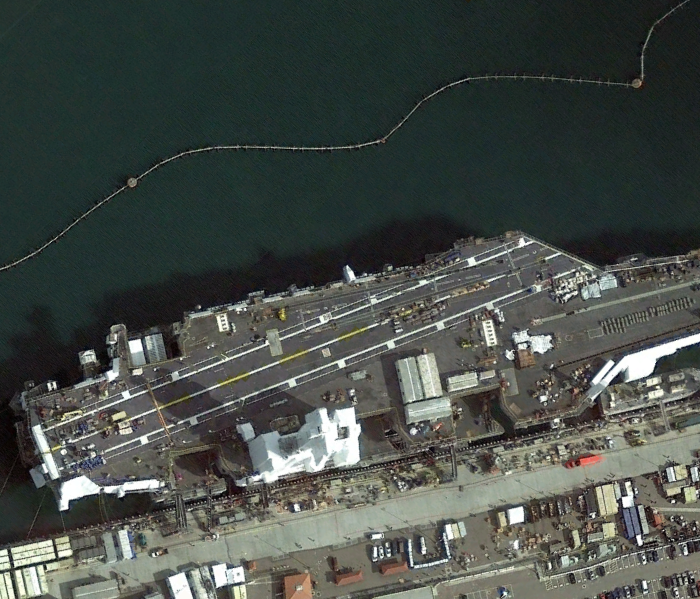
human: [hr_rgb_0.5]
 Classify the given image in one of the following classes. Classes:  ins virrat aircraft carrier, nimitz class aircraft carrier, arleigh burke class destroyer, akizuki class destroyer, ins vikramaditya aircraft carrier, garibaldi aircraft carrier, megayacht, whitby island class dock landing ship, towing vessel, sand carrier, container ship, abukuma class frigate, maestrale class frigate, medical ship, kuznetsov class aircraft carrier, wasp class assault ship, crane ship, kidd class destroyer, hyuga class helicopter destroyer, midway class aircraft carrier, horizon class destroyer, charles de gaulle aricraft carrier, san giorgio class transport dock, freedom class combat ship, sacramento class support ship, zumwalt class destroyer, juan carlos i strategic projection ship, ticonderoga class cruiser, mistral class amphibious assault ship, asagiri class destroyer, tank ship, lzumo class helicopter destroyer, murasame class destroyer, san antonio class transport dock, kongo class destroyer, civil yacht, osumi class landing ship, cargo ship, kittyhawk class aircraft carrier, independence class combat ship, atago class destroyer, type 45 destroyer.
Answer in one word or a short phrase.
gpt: Nimitz class aircraft carrier